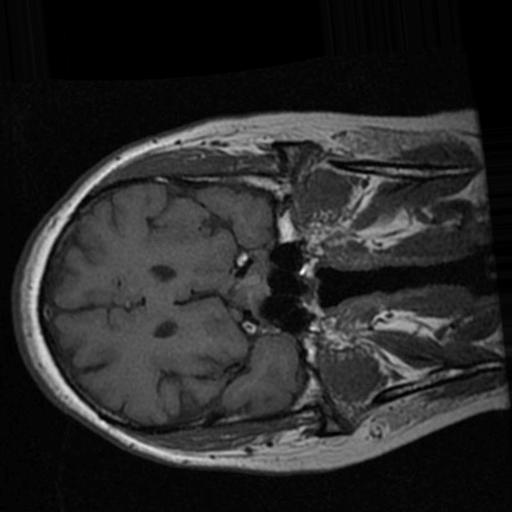
Label: brain_tumor